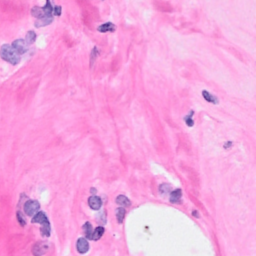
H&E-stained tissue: Breast